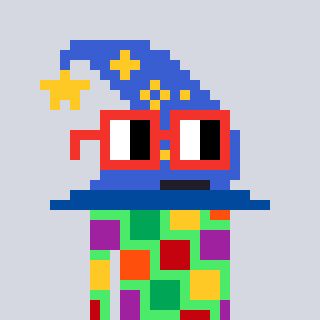
a pixel art character with square red glasses, a wizard hat-shaped head and a teal-colored body on a cool background